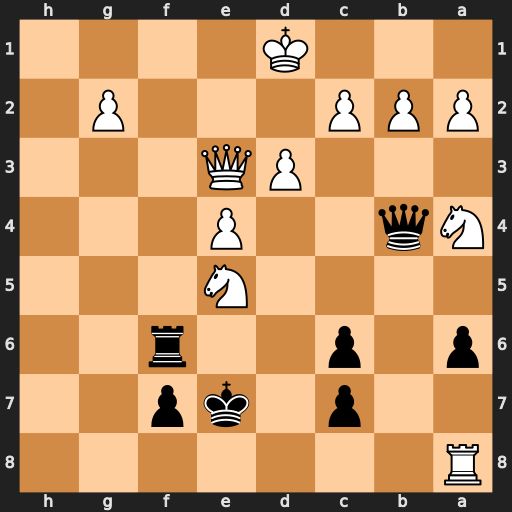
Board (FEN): R7/2p1kp2/p1p2r2/4N3/Nq2P3/3PQ3/PPP3P1/3K4
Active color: b
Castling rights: -
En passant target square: -
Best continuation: Rf1+ Qe1 Rxe1#